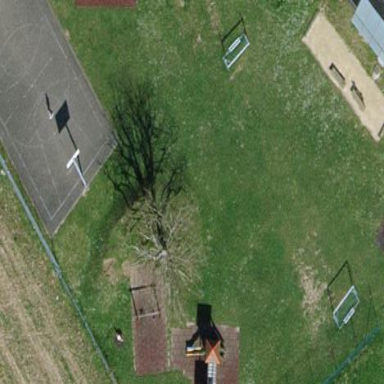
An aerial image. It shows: Playground area for leisure activities on the land.